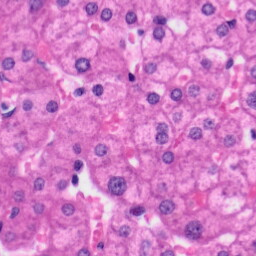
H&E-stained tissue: Liver